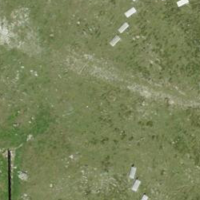
EUNIS habitat code: 23
Species observed at this site:
Issoria lathonia